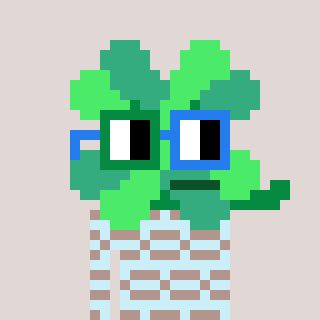
a pixel art character with square green and blue glasses, a clover-shaped head and a cold-colored body on a warm background